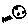
Label: moon